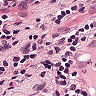
Metastatic tissue present: no